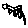
Label: cat